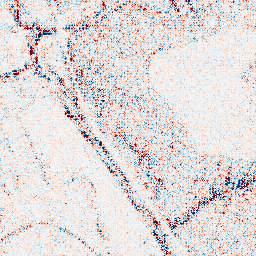
Category: wavelet
Decomposition family: wavelet_dwt
Decomposition parameters: wavelet: coif2
level: 1
Upsampling method: regularized
Upsampling parameters: scale: 2
lambda_reg: 0.01
Upsampling scale: 2